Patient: sex M, age 60
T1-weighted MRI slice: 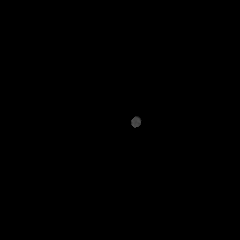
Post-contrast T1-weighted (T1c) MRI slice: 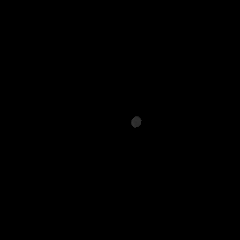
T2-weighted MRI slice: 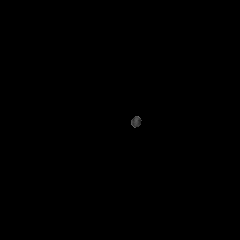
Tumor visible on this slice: no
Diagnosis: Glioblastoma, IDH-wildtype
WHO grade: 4